Interaction volume radius: 10 \u00c5
Interaction volume height: 20 \u00c5
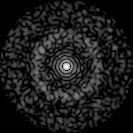
Disorder parameter: 0.836